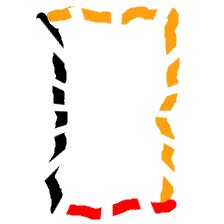
Shape: rectangle